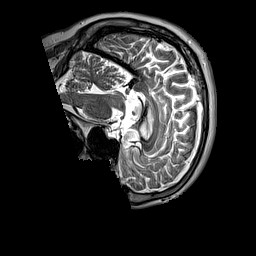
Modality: T2w
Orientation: sagittal
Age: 53
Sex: male
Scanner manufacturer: siemens
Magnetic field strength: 3 T
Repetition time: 3.2 s
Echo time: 0.212 s